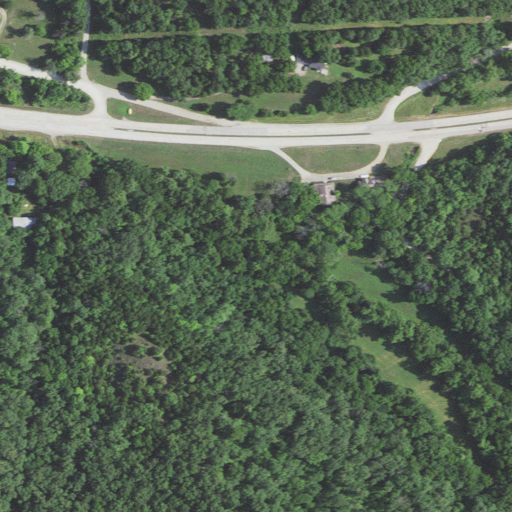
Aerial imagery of valley in Missouri named Hooker Hollow containing deciduous forest, mixed forest, low intensity development, medium intensity development, open development, and pasture